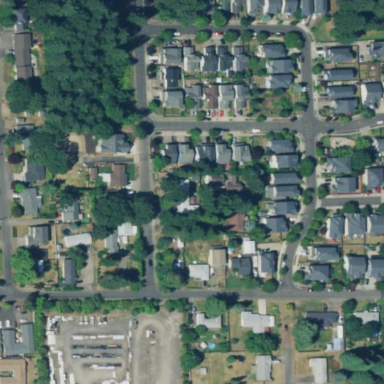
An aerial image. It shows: Residential area in rural setting.